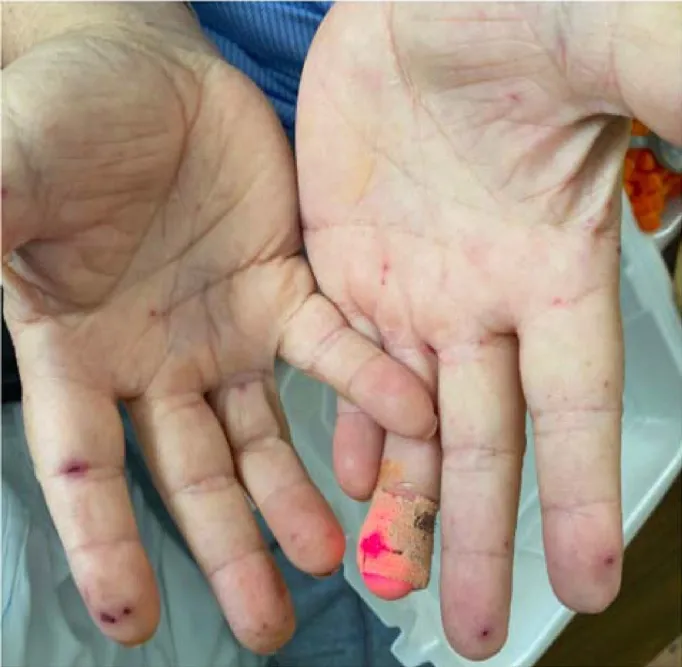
Petechial skin changes on upper extremities. Scattered, non-blanching, hemorrhagic macules on the hands.
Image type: medical_photograph (other_medical_photograph)